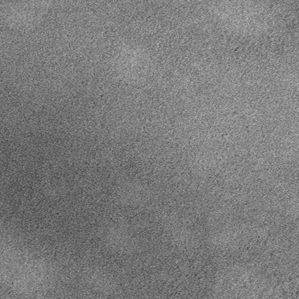
Label: frost